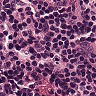
Metastatic tissue present: no